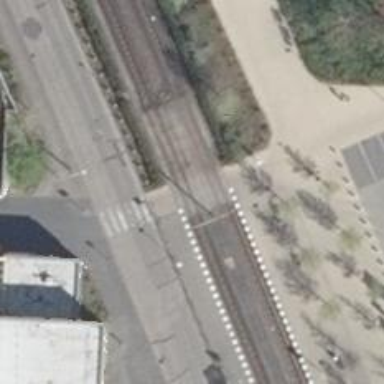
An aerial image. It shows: Railway level crossing.